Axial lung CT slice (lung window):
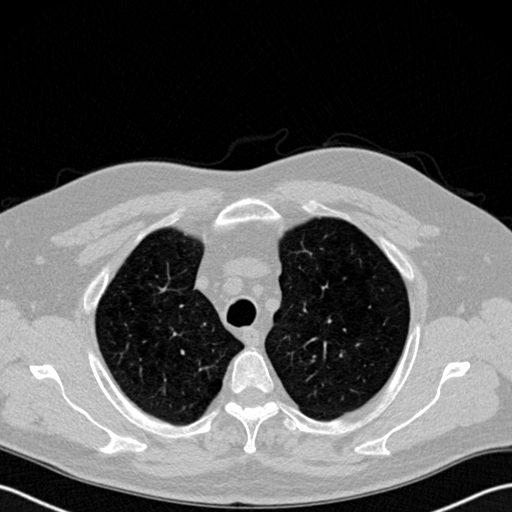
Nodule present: no